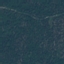
Land use / land cover class: Forest